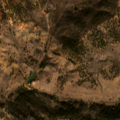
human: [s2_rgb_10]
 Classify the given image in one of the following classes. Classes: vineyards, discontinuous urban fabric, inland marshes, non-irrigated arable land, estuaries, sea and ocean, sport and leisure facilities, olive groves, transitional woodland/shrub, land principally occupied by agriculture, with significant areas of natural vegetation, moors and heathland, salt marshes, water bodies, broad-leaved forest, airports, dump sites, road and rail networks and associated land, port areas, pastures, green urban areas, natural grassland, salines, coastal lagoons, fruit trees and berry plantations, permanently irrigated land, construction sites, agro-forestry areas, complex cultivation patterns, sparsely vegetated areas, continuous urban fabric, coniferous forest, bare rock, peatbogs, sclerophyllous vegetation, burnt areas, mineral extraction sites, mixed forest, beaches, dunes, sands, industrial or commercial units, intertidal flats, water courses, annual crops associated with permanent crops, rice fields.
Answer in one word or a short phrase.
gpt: complex cultivation patterns, agro-forestry areas, broad-leaved forest, transitional woodland/shrub